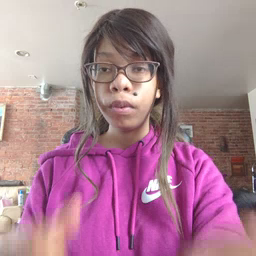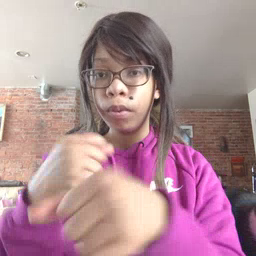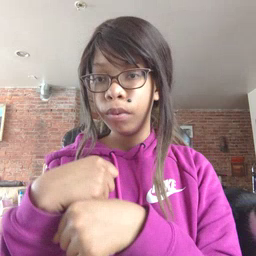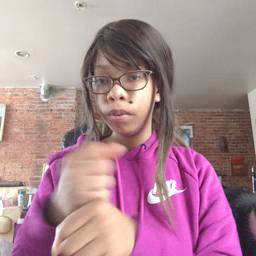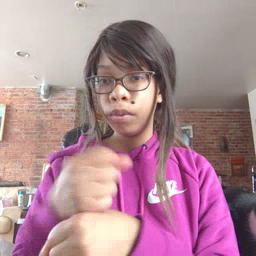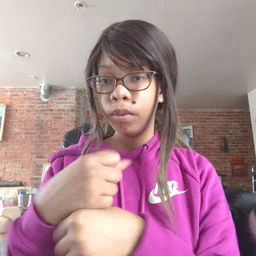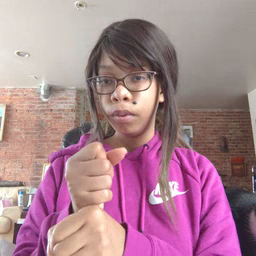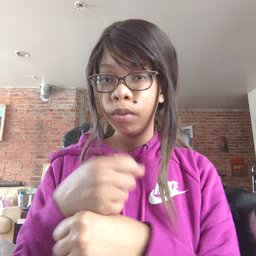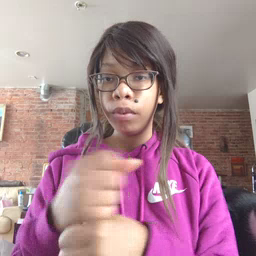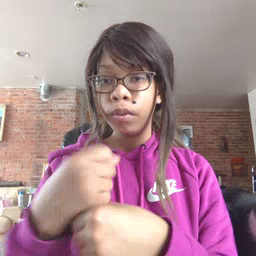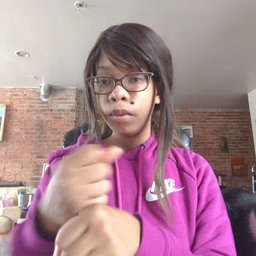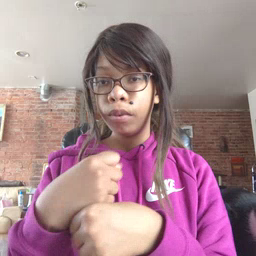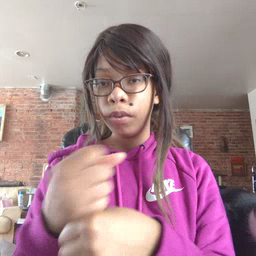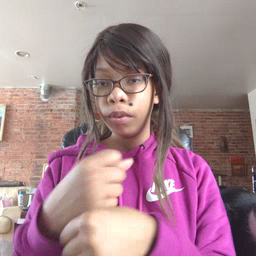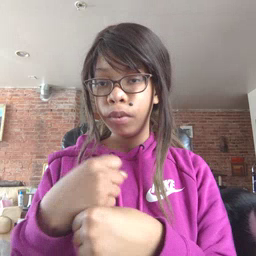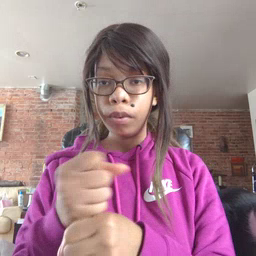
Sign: make